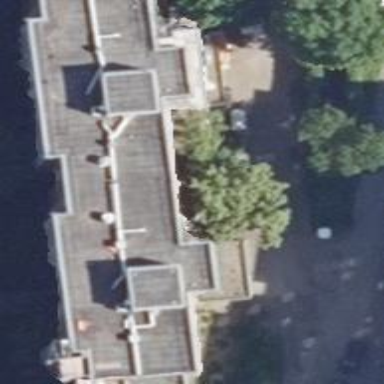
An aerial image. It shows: Apartment building with flat roof.